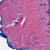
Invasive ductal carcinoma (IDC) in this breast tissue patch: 0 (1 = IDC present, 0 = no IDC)